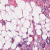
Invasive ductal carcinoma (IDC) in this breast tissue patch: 1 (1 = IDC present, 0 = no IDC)